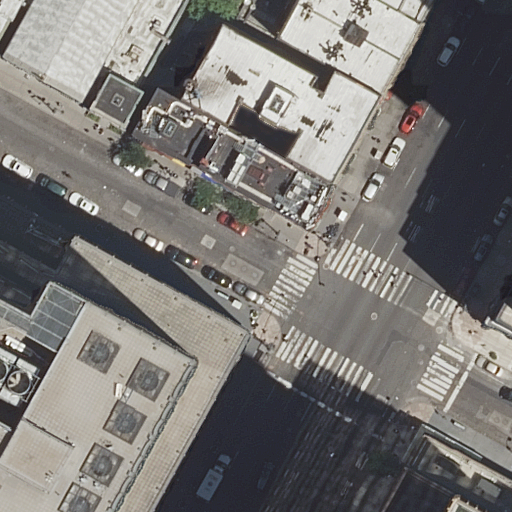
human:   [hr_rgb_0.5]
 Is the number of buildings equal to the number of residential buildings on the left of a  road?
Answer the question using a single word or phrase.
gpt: no

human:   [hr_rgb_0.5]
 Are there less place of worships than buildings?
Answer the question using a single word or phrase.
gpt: yes

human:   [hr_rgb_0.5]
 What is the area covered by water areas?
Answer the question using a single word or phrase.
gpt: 0m2

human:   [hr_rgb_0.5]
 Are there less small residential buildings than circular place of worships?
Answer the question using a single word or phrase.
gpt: no

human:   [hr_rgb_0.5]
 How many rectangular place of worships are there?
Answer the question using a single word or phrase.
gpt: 1

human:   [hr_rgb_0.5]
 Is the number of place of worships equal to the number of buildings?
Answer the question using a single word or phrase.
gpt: no

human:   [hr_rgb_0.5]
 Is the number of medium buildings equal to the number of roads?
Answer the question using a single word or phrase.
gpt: no

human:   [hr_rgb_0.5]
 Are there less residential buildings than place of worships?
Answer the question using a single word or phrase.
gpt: no

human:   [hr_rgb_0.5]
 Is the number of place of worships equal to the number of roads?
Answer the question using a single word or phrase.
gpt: no

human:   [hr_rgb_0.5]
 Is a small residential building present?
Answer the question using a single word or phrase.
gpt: yes

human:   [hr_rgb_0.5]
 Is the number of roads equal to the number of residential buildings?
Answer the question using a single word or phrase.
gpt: no

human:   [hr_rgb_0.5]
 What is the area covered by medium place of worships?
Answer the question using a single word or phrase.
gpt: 0m2

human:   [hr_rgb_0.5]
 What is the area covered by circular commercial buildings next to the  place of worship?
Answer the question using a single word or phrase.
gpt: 0m2

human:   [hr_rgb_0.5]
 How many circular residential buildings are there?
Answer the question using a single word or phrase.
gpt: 0

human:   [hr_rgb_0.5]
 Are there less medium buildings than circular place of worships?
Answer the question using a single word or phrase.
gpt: no

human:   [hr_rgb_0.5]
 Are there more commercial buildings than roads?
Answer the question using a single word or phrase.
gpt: no

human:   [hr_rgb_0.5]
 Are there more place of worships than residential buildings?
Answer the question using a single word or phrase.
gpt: no

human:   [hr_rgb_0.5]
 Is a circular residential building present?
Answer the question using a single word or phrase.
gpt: no

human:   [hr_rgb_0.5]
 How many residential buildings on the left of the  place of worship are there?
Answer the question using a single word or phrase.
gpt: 1

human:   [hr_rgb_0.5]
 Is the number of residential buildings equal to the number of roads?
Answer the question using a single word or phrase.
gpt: no

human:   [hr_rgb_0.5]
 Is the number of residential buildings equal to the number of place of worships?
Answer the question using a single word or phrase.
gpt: no

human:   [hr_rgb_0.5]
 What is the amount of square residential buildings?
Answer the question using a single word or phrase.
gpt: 0

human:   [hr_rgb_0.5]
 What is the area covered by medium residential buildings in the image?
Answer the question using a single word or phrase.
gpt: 1385m2

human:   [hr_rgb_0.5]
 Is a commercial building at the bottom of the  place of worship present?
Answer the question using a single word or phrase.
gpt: no

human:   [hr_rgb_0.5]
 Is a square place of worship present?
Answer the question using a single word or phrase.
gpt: no

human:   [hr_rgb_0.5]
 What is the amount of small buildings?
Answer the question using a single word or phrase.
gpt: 2

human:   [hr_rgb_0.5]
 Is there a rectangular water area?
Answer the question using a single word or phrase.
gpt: no

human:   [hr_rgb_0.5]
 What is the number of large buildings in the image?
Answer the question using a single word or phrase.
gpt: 2

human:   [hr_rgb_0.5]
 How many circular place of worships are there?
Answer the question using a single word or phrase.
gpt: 0

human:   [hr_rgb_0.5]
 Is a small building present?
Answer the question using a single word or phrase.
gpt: yes

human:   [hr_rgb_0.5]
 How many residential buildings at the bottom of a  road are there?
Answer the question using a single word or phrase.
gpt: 2

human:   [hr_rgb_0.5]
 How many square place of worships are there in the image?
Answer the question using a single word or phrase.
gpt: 0

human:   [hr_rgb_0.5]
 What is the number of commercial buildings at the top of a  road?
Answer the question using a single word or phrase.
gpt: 0

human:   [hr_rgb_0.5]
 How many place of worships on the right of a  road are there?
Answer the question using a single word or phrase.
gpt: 0

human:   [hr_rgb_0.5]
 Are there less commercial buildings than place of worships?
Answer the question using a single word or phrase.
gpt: yes

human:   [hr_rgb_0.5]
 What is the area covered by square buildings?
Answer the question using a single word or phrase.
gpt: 0m2